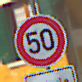
Verkehrszeichen: Geschwindigkeit50
Zusatzzeichen unten: HinweisDurchVerbaleAngabe8
Umgebung: Outdoor, Urban
Tageszeit: MorningAfternoon
Wetter: Clear
Licht: Natural
Jahreszeit: NotSpecified
Kontrast: HighContrast